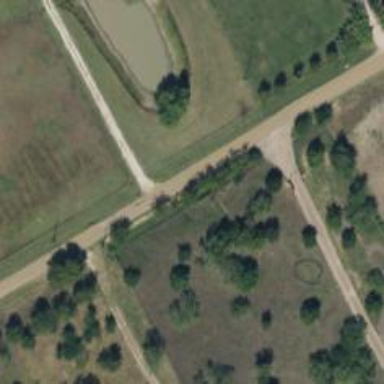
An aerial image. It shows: Driveway leading to service road.